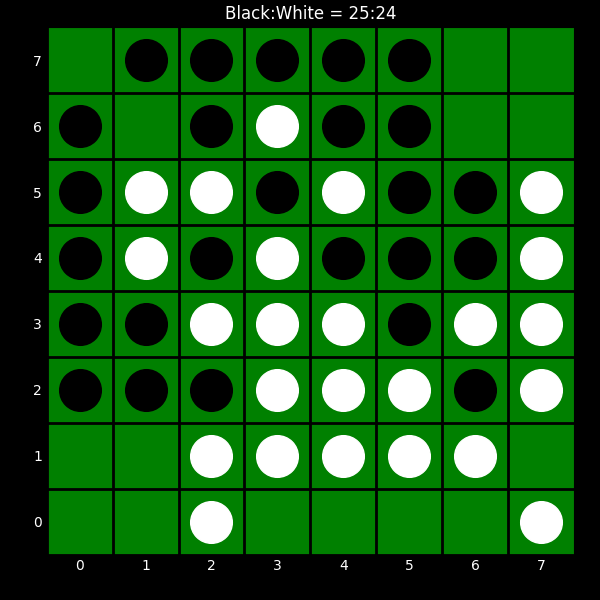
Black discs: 25
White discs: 24